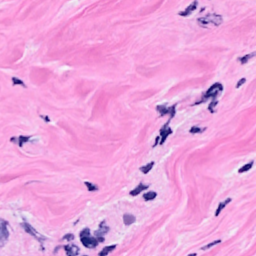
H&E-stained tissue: Breast